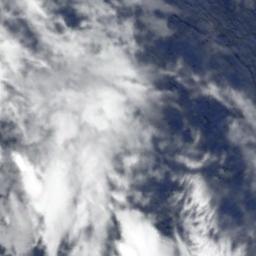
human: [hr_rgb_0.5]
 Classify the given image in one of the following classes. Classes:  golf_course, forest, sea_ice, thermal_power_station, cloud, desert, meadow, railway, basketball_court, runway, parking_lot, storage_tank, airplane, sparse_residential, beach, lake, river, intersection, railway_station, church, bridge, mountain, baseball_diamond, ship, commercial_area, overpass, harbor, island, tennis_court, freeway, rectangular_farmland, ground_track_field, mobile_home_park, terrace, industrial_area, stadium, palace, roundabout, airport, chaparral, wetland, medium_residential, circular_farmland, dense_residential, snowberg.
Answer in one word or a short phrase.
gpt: cloud